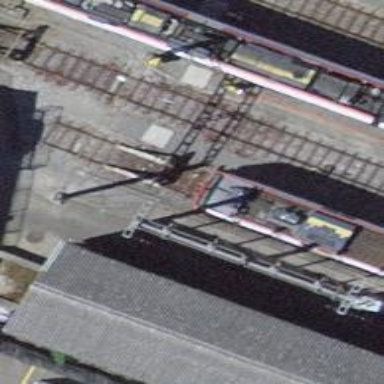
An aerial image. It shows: Railway buffer stop.